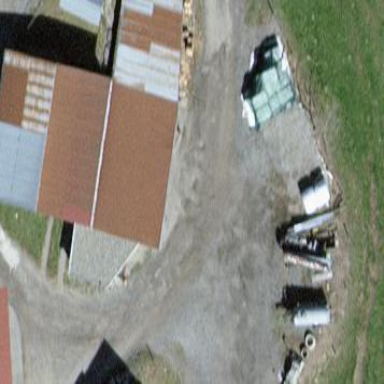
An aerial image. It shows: Shed.